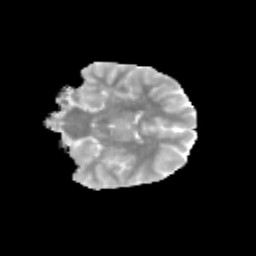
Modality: MD
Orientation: coronal
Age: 9
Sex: male
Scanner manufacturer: siemens
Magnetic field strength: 3 T
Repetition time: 3.8 s
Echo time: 0.07 s